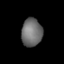
Tissue: lung
Cell type: Epithelial cells
Senescence score: 0.2304
Nuclear area (px): 570
Mean DAPI intensity: 109.137